Chest X-ray:
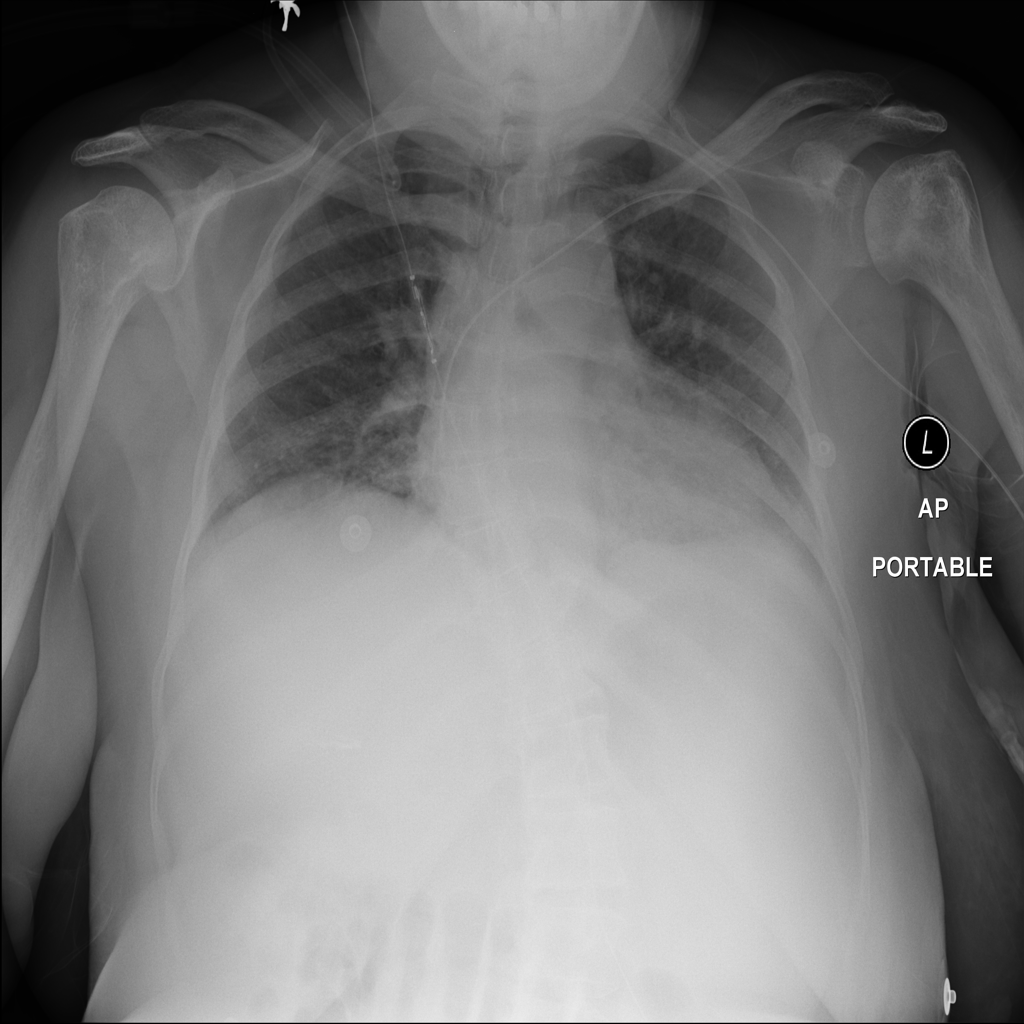
Findings: Consolidation
No abnormal finding: no